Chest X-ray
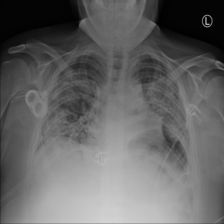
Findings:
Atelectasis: negative
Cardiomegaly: negative
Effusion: negative
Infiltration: negative
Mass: negative
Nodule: negative
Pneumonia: negative
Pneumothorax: negative
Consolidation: negative
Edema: negative
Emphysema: negative
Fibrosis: negative
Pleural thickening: positive
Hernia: negative